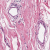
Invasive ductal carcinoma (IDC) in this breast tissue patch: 1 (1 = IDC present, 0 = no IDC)